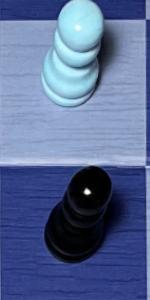
Label: Pawn_Black